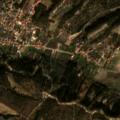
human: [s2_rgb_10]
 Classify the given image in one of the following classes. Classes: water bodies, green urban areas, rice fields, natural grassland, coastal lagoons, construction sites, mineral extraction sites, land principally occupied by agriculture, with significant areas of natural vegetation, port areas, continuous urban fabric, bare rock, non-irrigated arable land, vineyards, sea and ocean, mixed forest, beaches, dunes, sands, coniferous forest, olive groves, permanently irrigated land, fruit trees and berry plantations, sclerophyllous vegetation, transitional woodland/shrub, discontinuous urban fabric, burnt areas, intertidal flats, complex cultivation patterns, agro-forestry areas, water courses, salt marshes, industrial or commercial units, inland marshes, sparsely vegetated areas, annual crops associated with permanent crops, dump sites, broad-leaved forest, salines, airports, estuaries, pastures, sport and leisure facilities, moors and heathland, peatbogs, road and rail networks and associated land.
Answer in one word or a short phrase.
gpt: complex cultivation patterns, land principally occupied by agriculture, with significant areas of natural vegetation, broad-leaved forest, mixed forest, transitional woodland/shrub